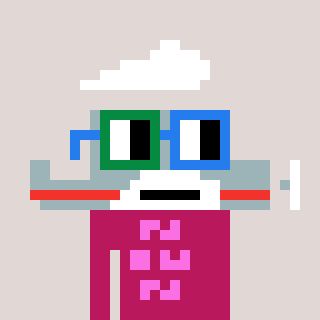
a pixel art character with square green and blue glasses, a plane-shaped head and a darkpink-colored body on a warm background